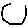
Label: hexagon